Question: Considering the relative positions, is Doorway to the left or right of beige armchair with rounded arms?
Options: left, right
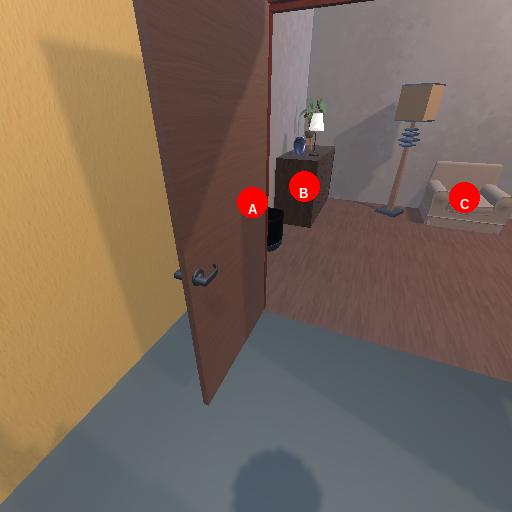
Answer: left